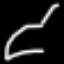
Label: leaf